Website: home-depot
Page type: review-order
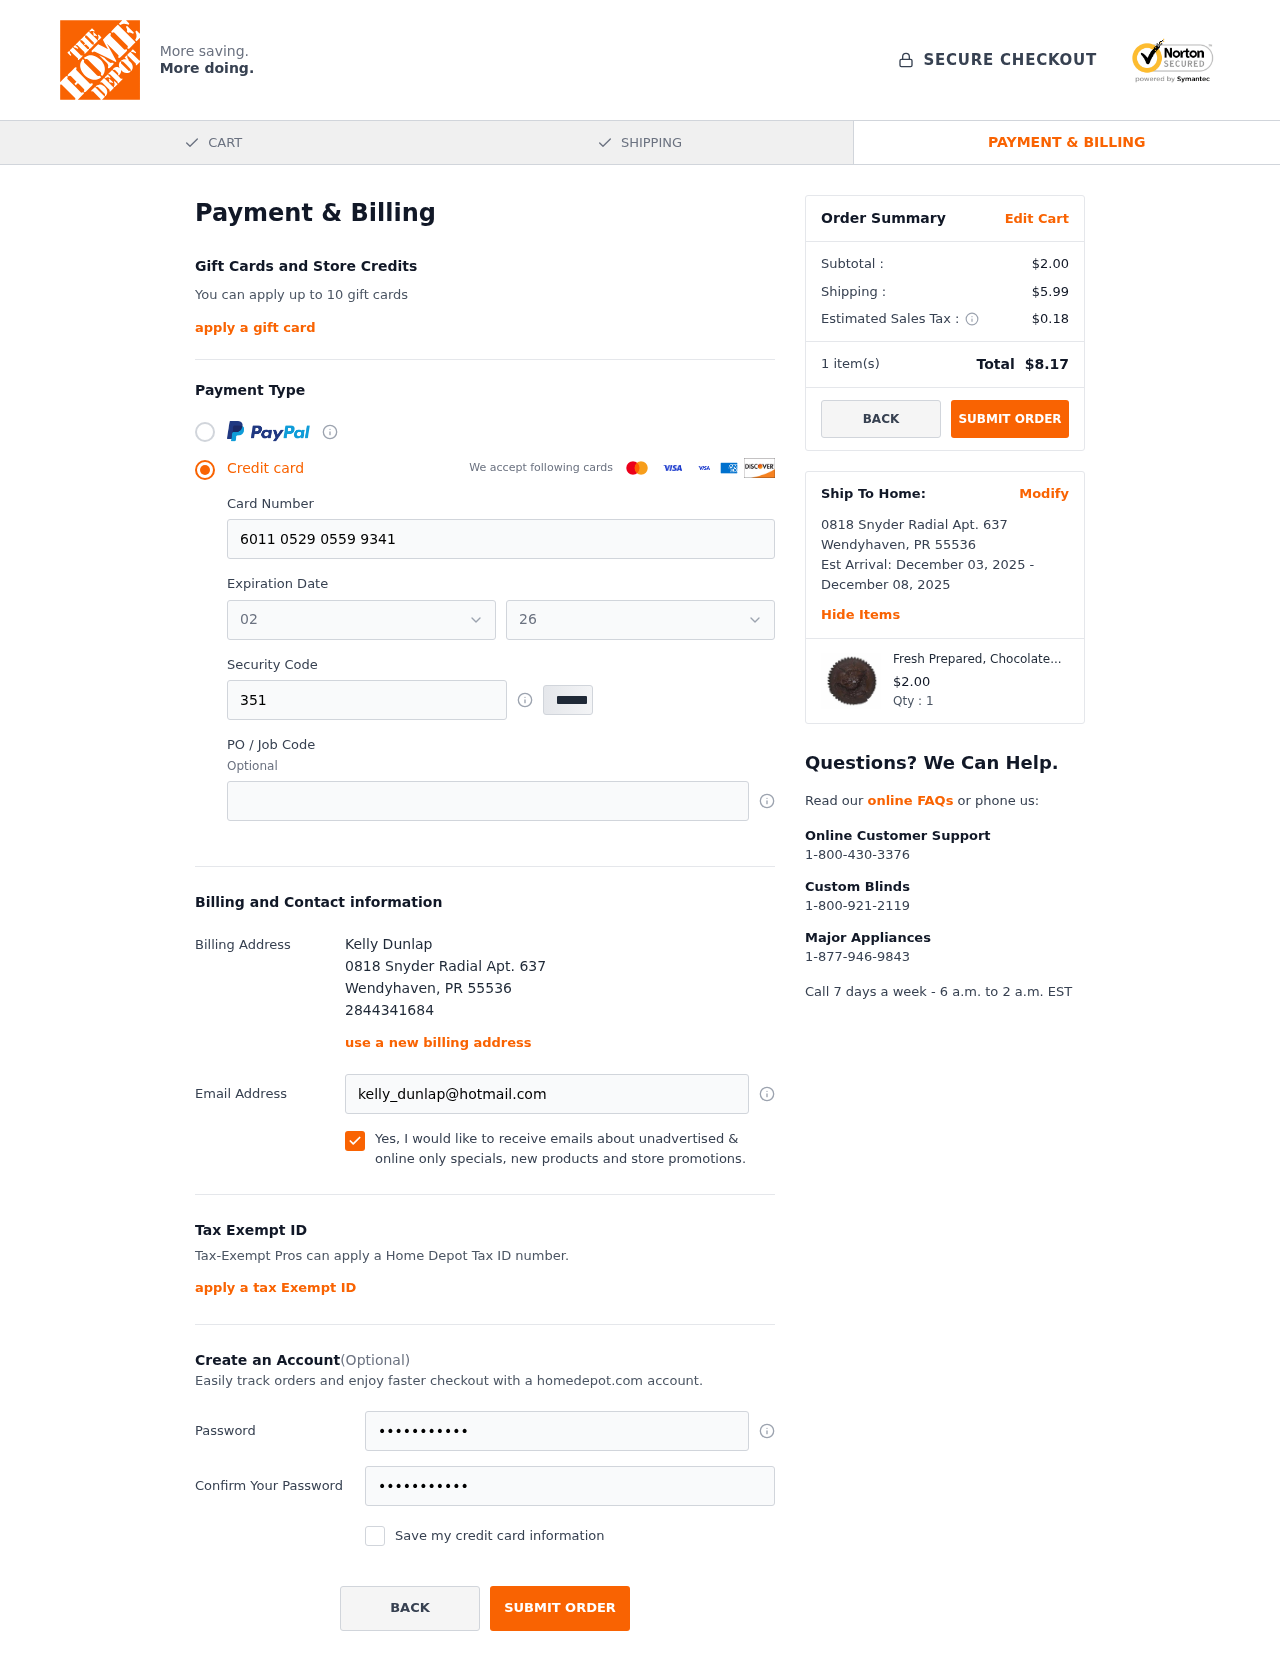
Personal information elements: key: PII_CARD_EXPIRY_MONTH
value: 02
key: PII_CARD_EXPIRY_YEAR
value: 26
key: PII_CITY
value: Wendyhaven
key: PII_FULLNAME
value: Kelly Dunlap
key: PII_PHONE
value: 2844341684
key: PII_POSTCODE
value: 55536
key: PII_STATE_ABBR
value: PR
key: PII_STREET
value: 0818 Snyder Radial Apt. 637
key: PII_CARD_NUMBER
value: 6011 0529 0559 9341
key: PII_CARD_CVV
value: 351
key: PII_EMAIL
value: kelly_dunlap@hotmail.com
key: PII_STATE
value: PR
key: PII_POSTCODE_FULL
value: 55536
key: PII_POSTCODE_NUMERIC
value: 55536
Product elements: key: PRODUCT1_NAME
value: Fresh Prepared, Chocolate Chip Muffin
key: PRODUCT1_PRICE
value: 2
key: PRODUCT1_QUANTITY
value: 1
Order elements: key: ORDER_SUBTOTAL
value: $2.00
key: ORDER_SHIPPING_COST
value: $5.99
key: ORDER_TAX
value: $0.18
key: ORDER_NUM_ITEMS
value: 1
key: ORDER_TOTAL
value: $8.17
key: ORDER_SHIPPING_DATE
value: December 03, 2025
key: ORDER_DELIVERY_DATE
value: December 08, 2025